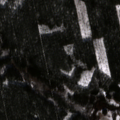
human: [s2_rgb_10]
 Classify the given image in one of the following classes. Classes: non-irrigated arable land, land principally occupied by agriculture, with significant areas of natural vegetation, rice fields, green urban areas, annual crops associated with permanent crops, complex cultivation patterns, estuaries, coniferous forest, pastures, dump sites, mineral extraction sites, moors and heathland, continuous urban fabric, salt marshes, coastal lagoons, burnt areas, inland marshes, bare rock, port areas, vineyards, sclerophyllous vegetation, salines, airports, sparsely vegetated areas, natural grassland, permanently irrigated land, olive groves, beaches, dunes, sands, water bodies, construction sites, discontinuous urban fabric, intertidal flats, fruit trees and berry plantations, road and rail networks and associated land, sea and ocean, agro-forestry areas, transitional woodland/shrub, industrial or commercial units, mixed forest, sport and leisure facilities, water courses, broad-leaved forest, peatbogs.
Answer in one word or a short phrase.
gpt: complex cultivation patterns, coniferous forest, mixed forest